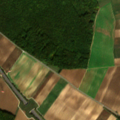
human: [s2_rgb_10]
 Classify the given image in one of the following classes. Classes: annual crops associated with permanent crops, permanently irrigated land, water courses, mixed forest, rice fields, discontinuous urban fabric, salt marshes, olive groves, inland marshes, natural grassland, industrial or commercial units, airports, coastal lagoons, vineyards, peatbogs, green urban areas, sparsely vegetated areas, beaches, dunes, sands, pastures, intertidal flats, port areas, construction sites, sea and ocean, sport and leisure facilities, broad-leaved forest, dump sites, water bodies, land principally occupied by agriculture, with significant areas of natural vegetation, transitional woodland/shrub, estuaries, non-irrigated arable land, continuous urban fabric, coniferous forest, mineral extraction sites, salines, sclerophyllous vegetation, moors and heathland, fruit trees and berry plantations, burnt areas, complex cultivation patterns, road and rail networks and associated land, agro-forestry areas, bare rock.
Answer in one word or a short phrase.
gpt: non-irrigated arable land, broad-leaved forest